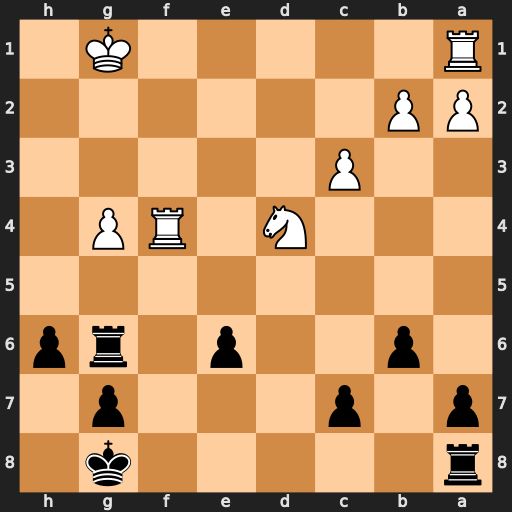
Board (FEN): r5k1/p1p3p1/1p2p1rp/8/3N1RP1/2P5/PP6/R5K1
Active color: b
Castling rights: -
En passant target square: -
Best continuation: e5 Re4 exd4